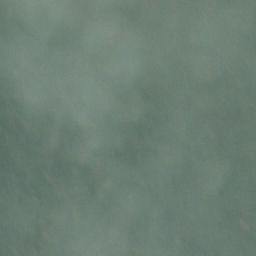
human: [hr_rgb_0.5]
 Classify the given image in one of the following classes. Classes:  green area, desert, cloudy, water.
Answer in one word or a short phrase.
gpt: cloudy